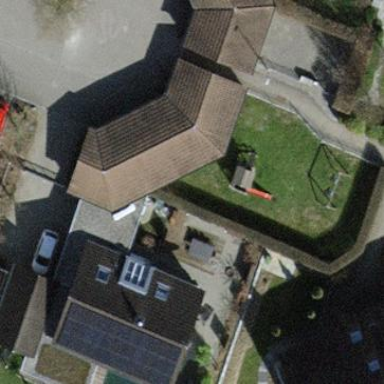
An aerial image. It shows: Group of garages.